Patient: sex M, age 64
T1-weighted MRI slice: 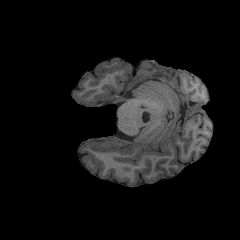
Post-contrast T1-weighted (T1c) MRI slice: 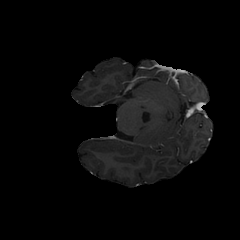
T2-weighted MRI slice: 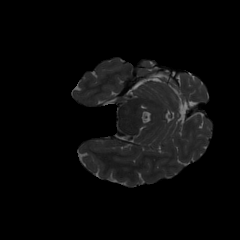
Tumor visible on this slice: no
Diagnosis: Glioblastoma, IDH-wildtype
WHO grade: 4